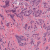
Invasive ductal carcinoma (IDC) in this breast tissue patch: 1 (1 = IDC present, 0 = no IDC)